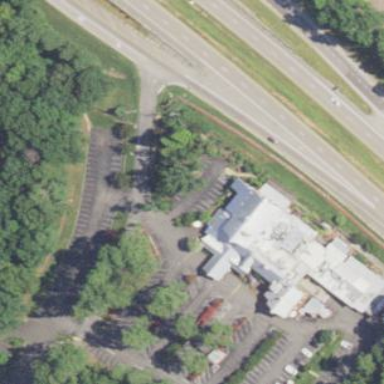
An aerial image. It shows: Commercial building.